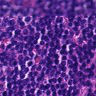
Metastatic tissue present: no